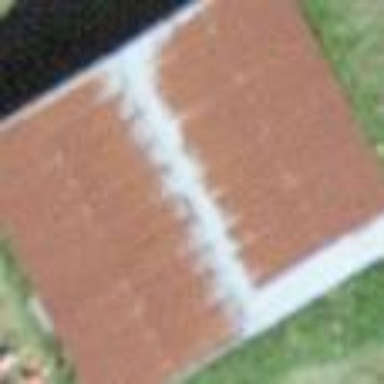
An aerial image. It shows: Barn.